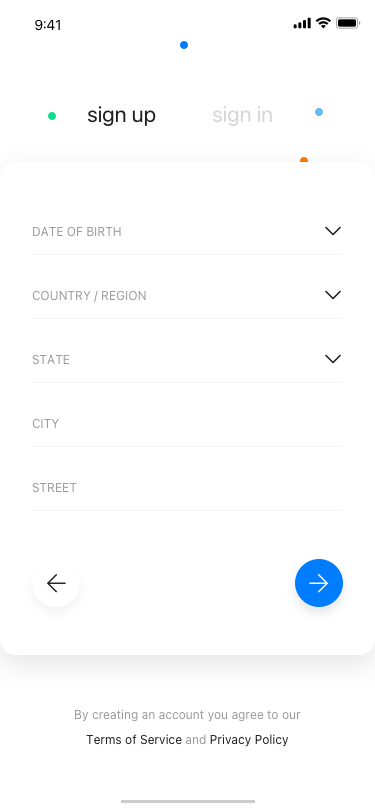
Text in this UI design:
sign in
sign up
By creating an account you agree to our
Terms of Service and Privacy Policy